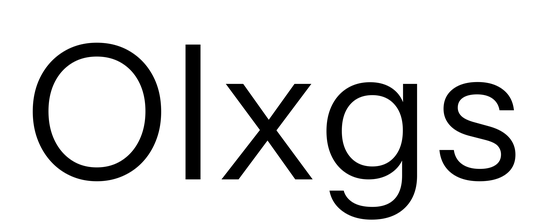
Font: InstrumentSans_Regular